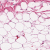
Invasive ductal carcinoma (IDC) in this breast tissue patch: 0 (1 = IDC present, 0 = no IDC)